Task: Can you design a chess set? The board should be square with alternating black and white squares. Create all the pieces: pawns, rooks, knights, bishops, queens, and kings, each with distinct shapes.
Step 593:
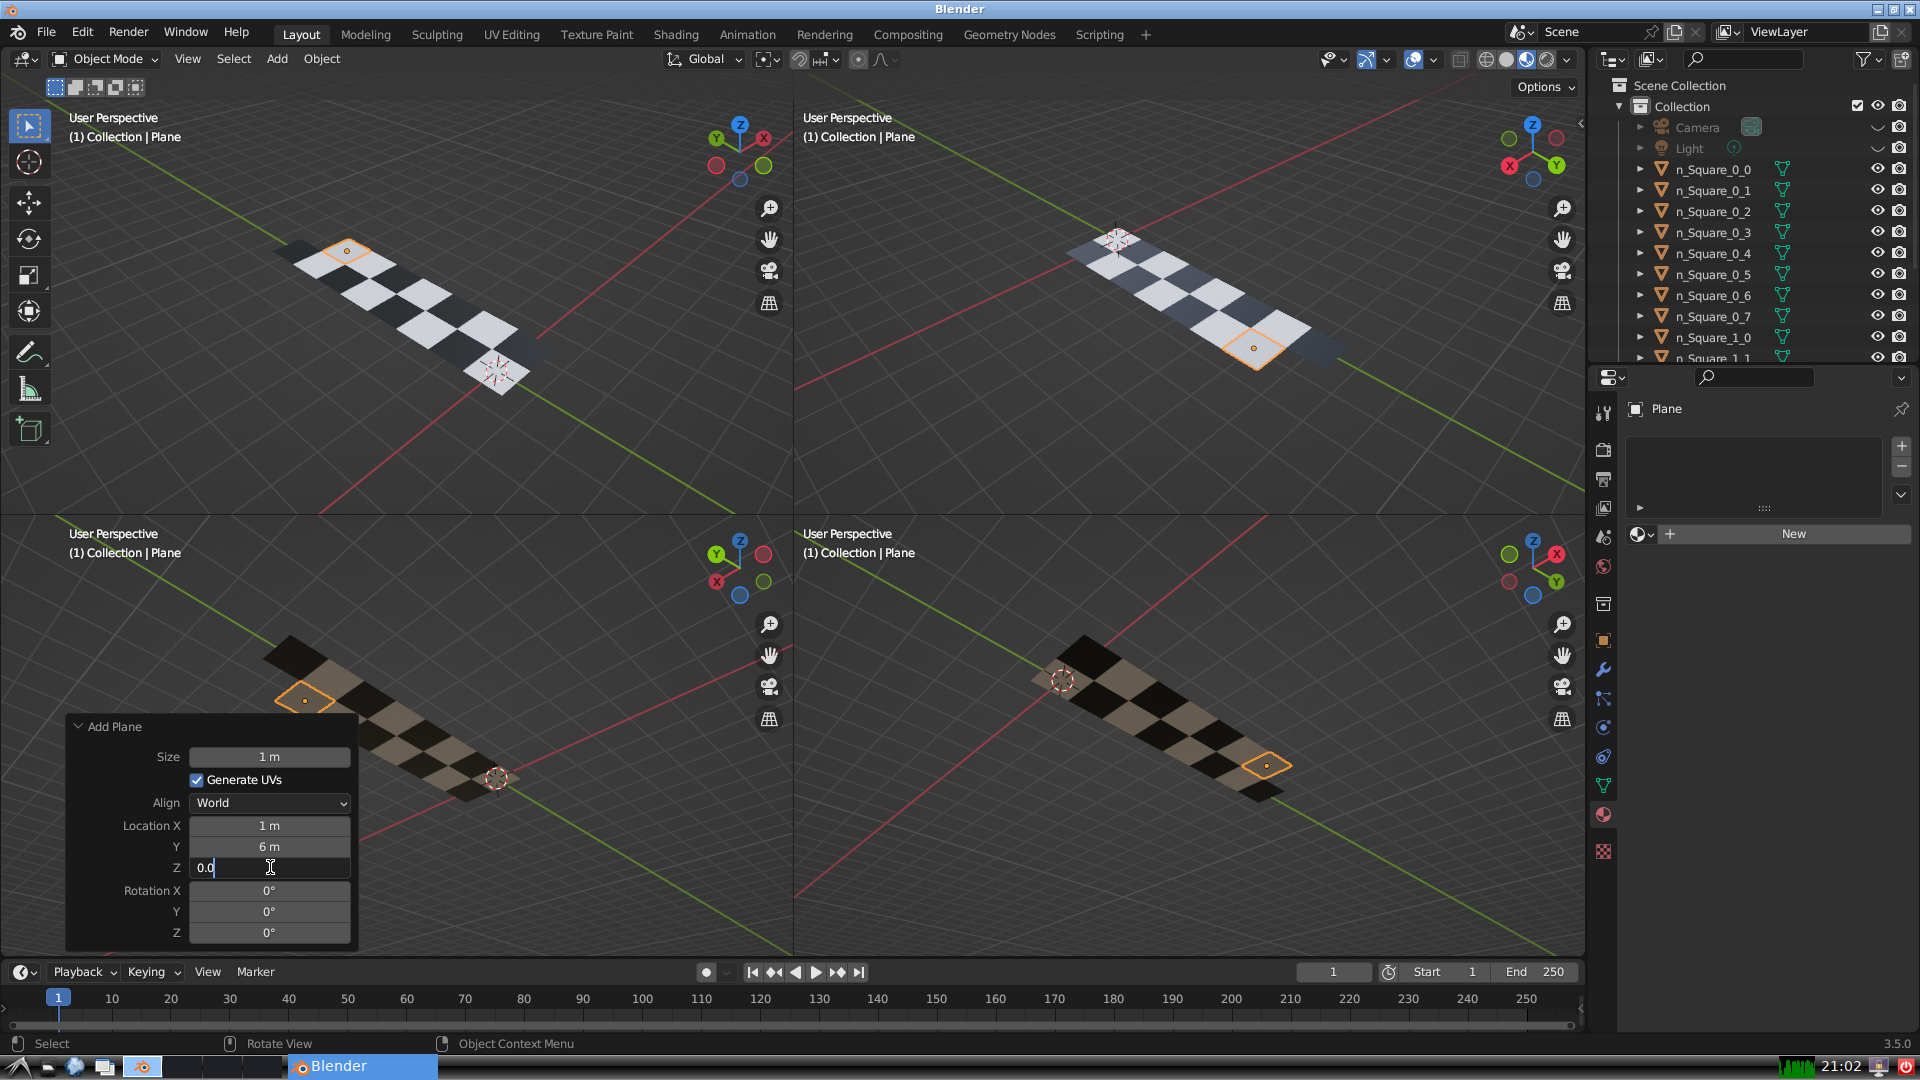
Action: {"key_press": ['Return']}